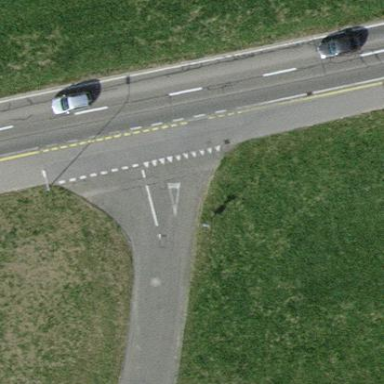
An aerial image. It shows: Roundabout.